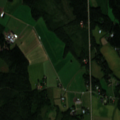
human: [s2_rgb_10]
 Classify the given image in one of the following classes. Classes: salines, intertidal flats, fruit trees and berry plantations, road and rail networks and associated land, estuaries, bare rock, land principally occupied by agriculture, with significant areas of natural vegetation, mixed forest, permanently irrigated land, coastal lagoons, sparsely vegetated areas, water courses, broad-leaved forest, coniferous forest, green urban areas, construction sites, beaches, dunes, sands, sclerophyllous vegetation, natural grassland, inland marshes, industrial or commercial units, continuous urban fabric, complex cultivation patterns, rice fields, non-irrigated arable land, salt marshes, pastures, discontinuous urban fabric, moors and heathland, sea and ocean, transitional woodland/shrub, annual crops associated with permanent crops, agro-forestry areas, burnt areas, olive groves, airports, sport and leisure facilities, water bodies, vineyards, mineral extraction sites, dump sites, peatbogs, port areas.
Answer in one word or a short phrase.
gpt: non-irrigated arable land, land principally occupied by agriculture, with significant areas of natural vegetation, coniferous forest, mixed forest